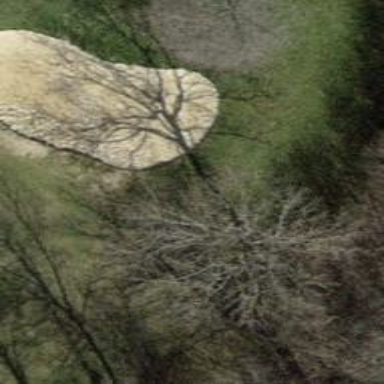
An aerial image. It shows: Bunker filled with sand on golf course.